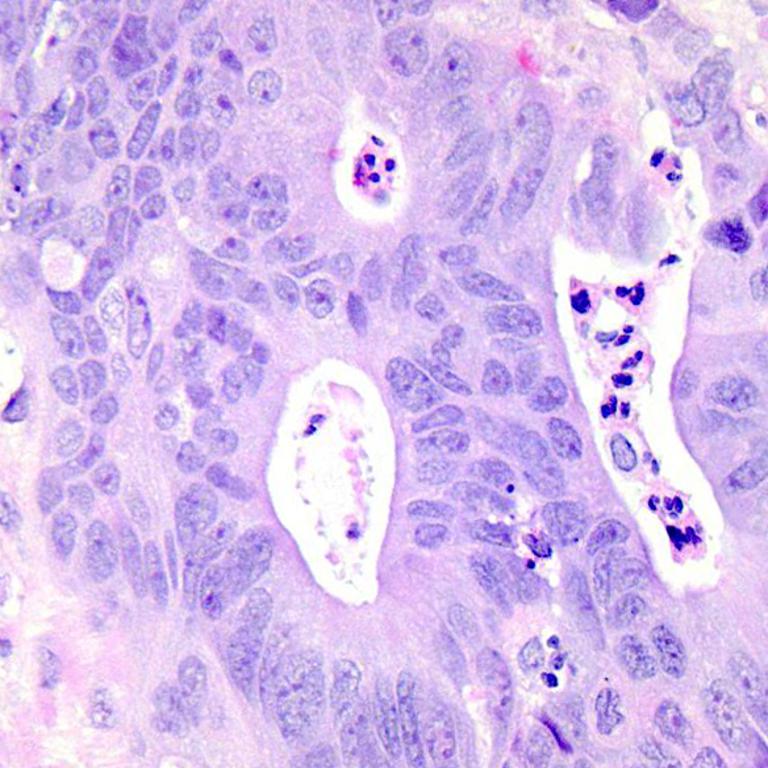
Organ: colon
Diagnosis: adenocarcinomas